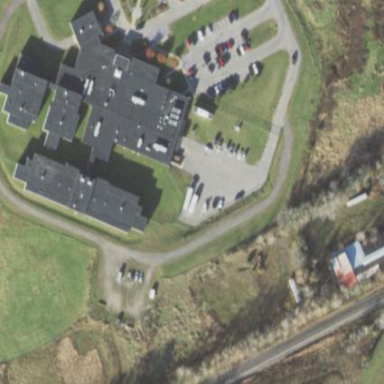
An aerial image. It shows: Office building that serves as prison facility.